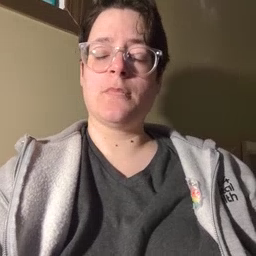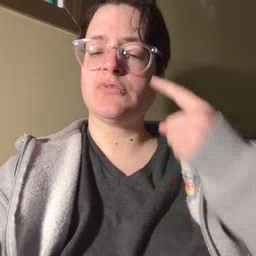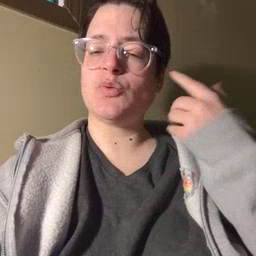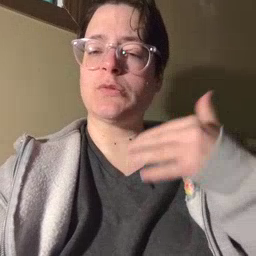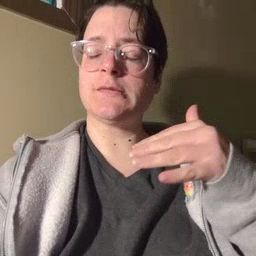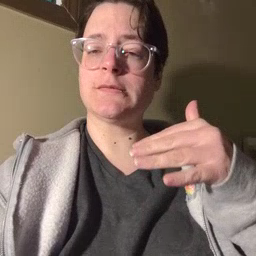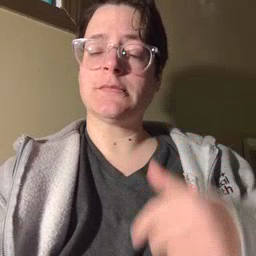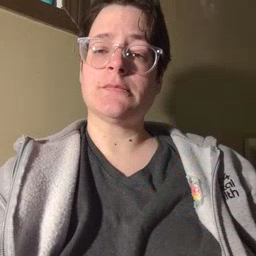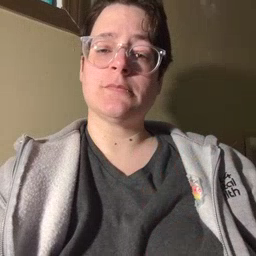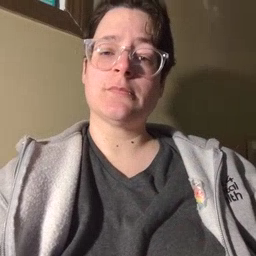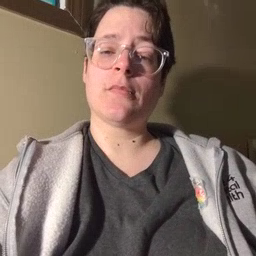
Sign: noisy